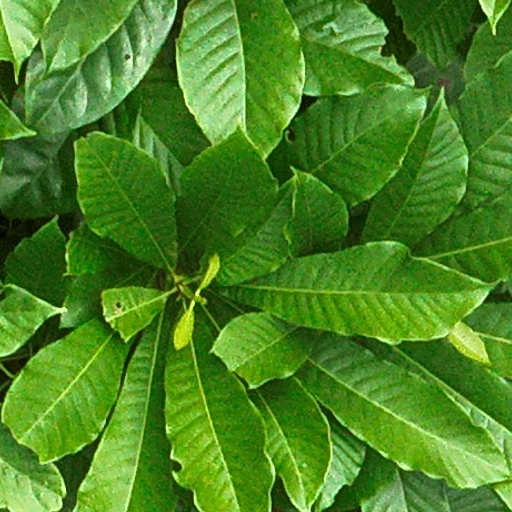
Species: Alseis blackiana
GBIF accepted scientific name: Alseis blackiana
Crown area (m\u00b2): 21.308